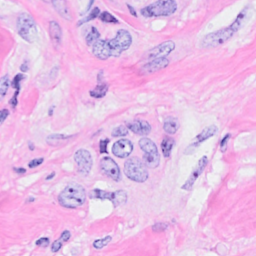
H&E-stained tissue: Breast